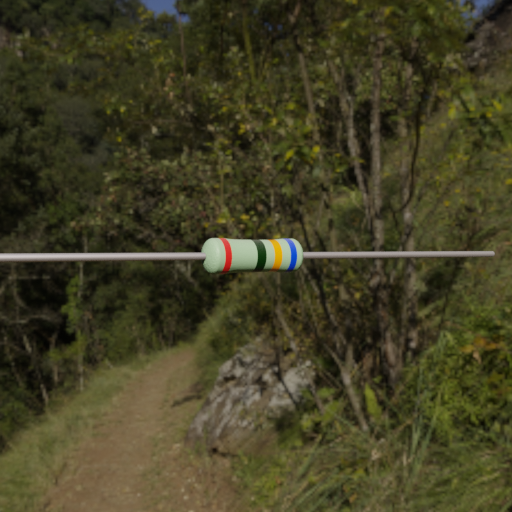
Resistor colour bands (in order): red, black, orange, blue